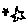
Label: star